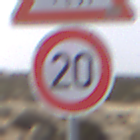
Verkehrszeichen: Geschwindigkeit20
Zusatzzeichen oben: ReiterRechts
Umgebung: Outdoor, Nature
Tageszeit: Midday
Wetter: PartlyCloudy
Licht: Natural
Jahreszeit: NotSpecified
Kontrast: MediumContrast